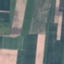
Label: AnnualCrop